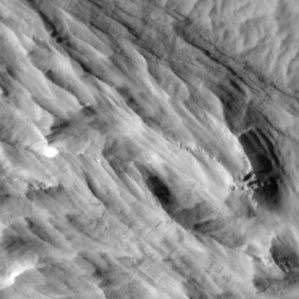
Label: non_frost